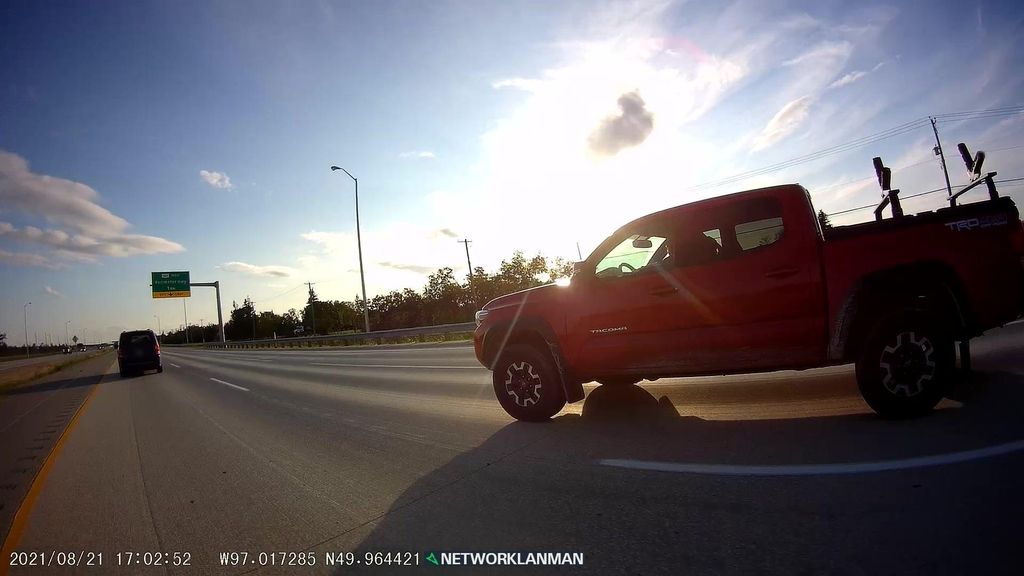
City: winnipeg